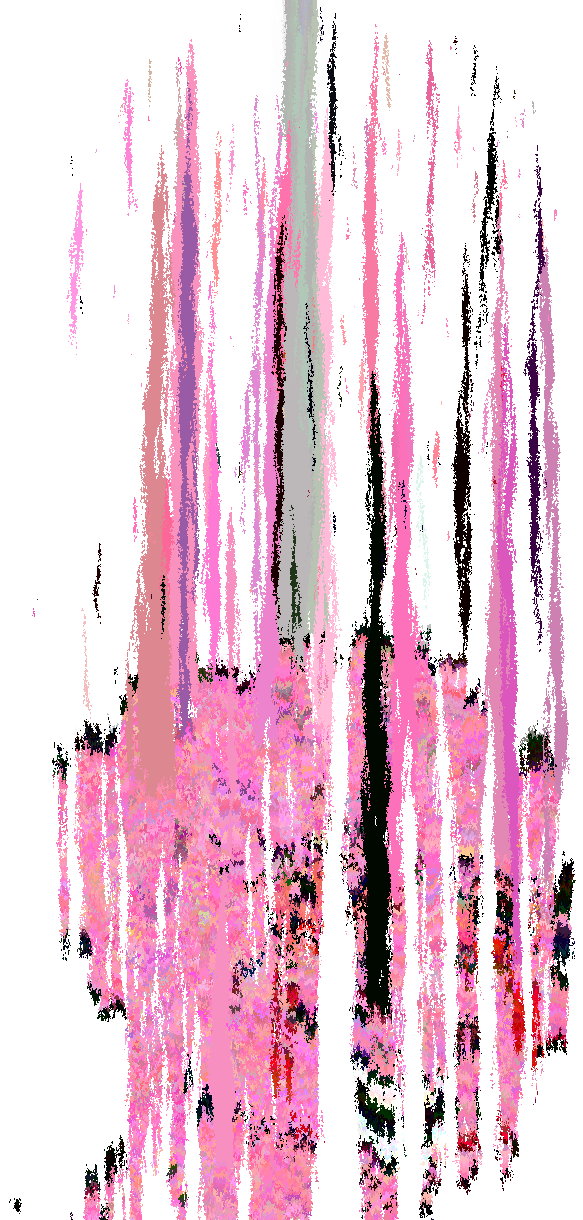
Label: 5_Rage